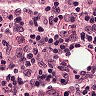
Metastatic tissue present: no